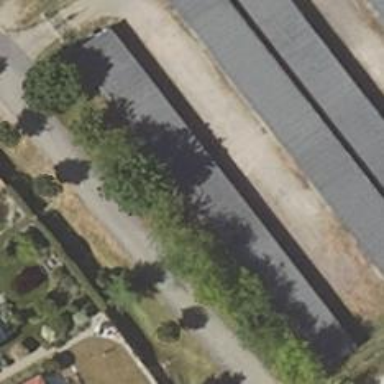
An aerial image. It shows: Group of garages.